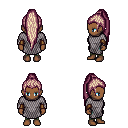
a pixel art fantasy rpg character, female body template, human, dark skin, chain mail, teal pants, white blonde extra-long topknot hairstyle, cloth bracers, four views (front, back, left, right), 2x2 character sprite sheet, small pixel art, hard edges, no anti-aliasing